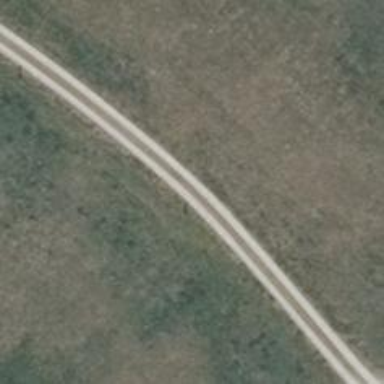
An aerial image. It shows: High-quality track road with concrete lanes.